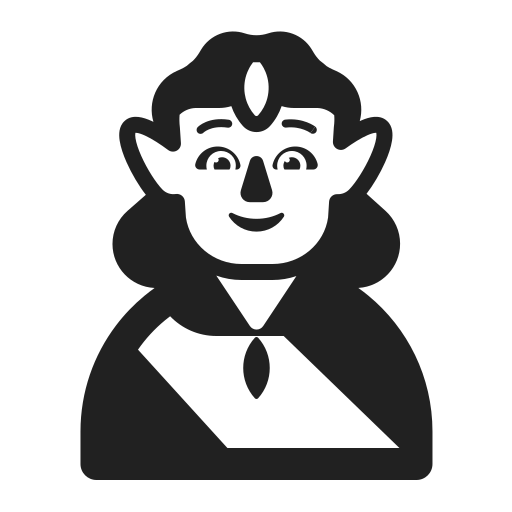
person elf high contrast default